Question: I want that my chart has two YAxis with different scales like the image . How I can change the scale for each axis?

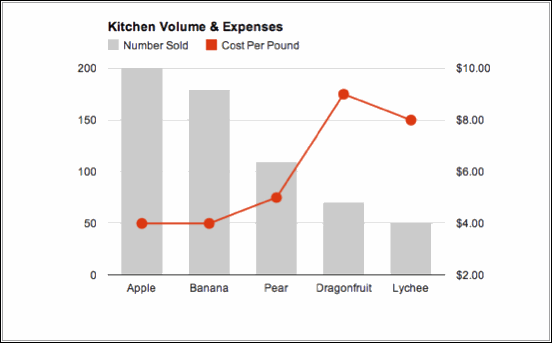
Answer: <URL> was released over the weekend with a 'CombinedChart', which allows plotting Line-, Bar-, Scatter- and CandleData in one chart. So .
One note about what I found during my upgrade, you can't simply addDataSet() for each one, you have to generate the individual DataSet types (Bar, Line, Scatter, etc) and then use SetData() for the appropriate type, to trigger rendering.
Here is the <URL>.